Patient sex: M
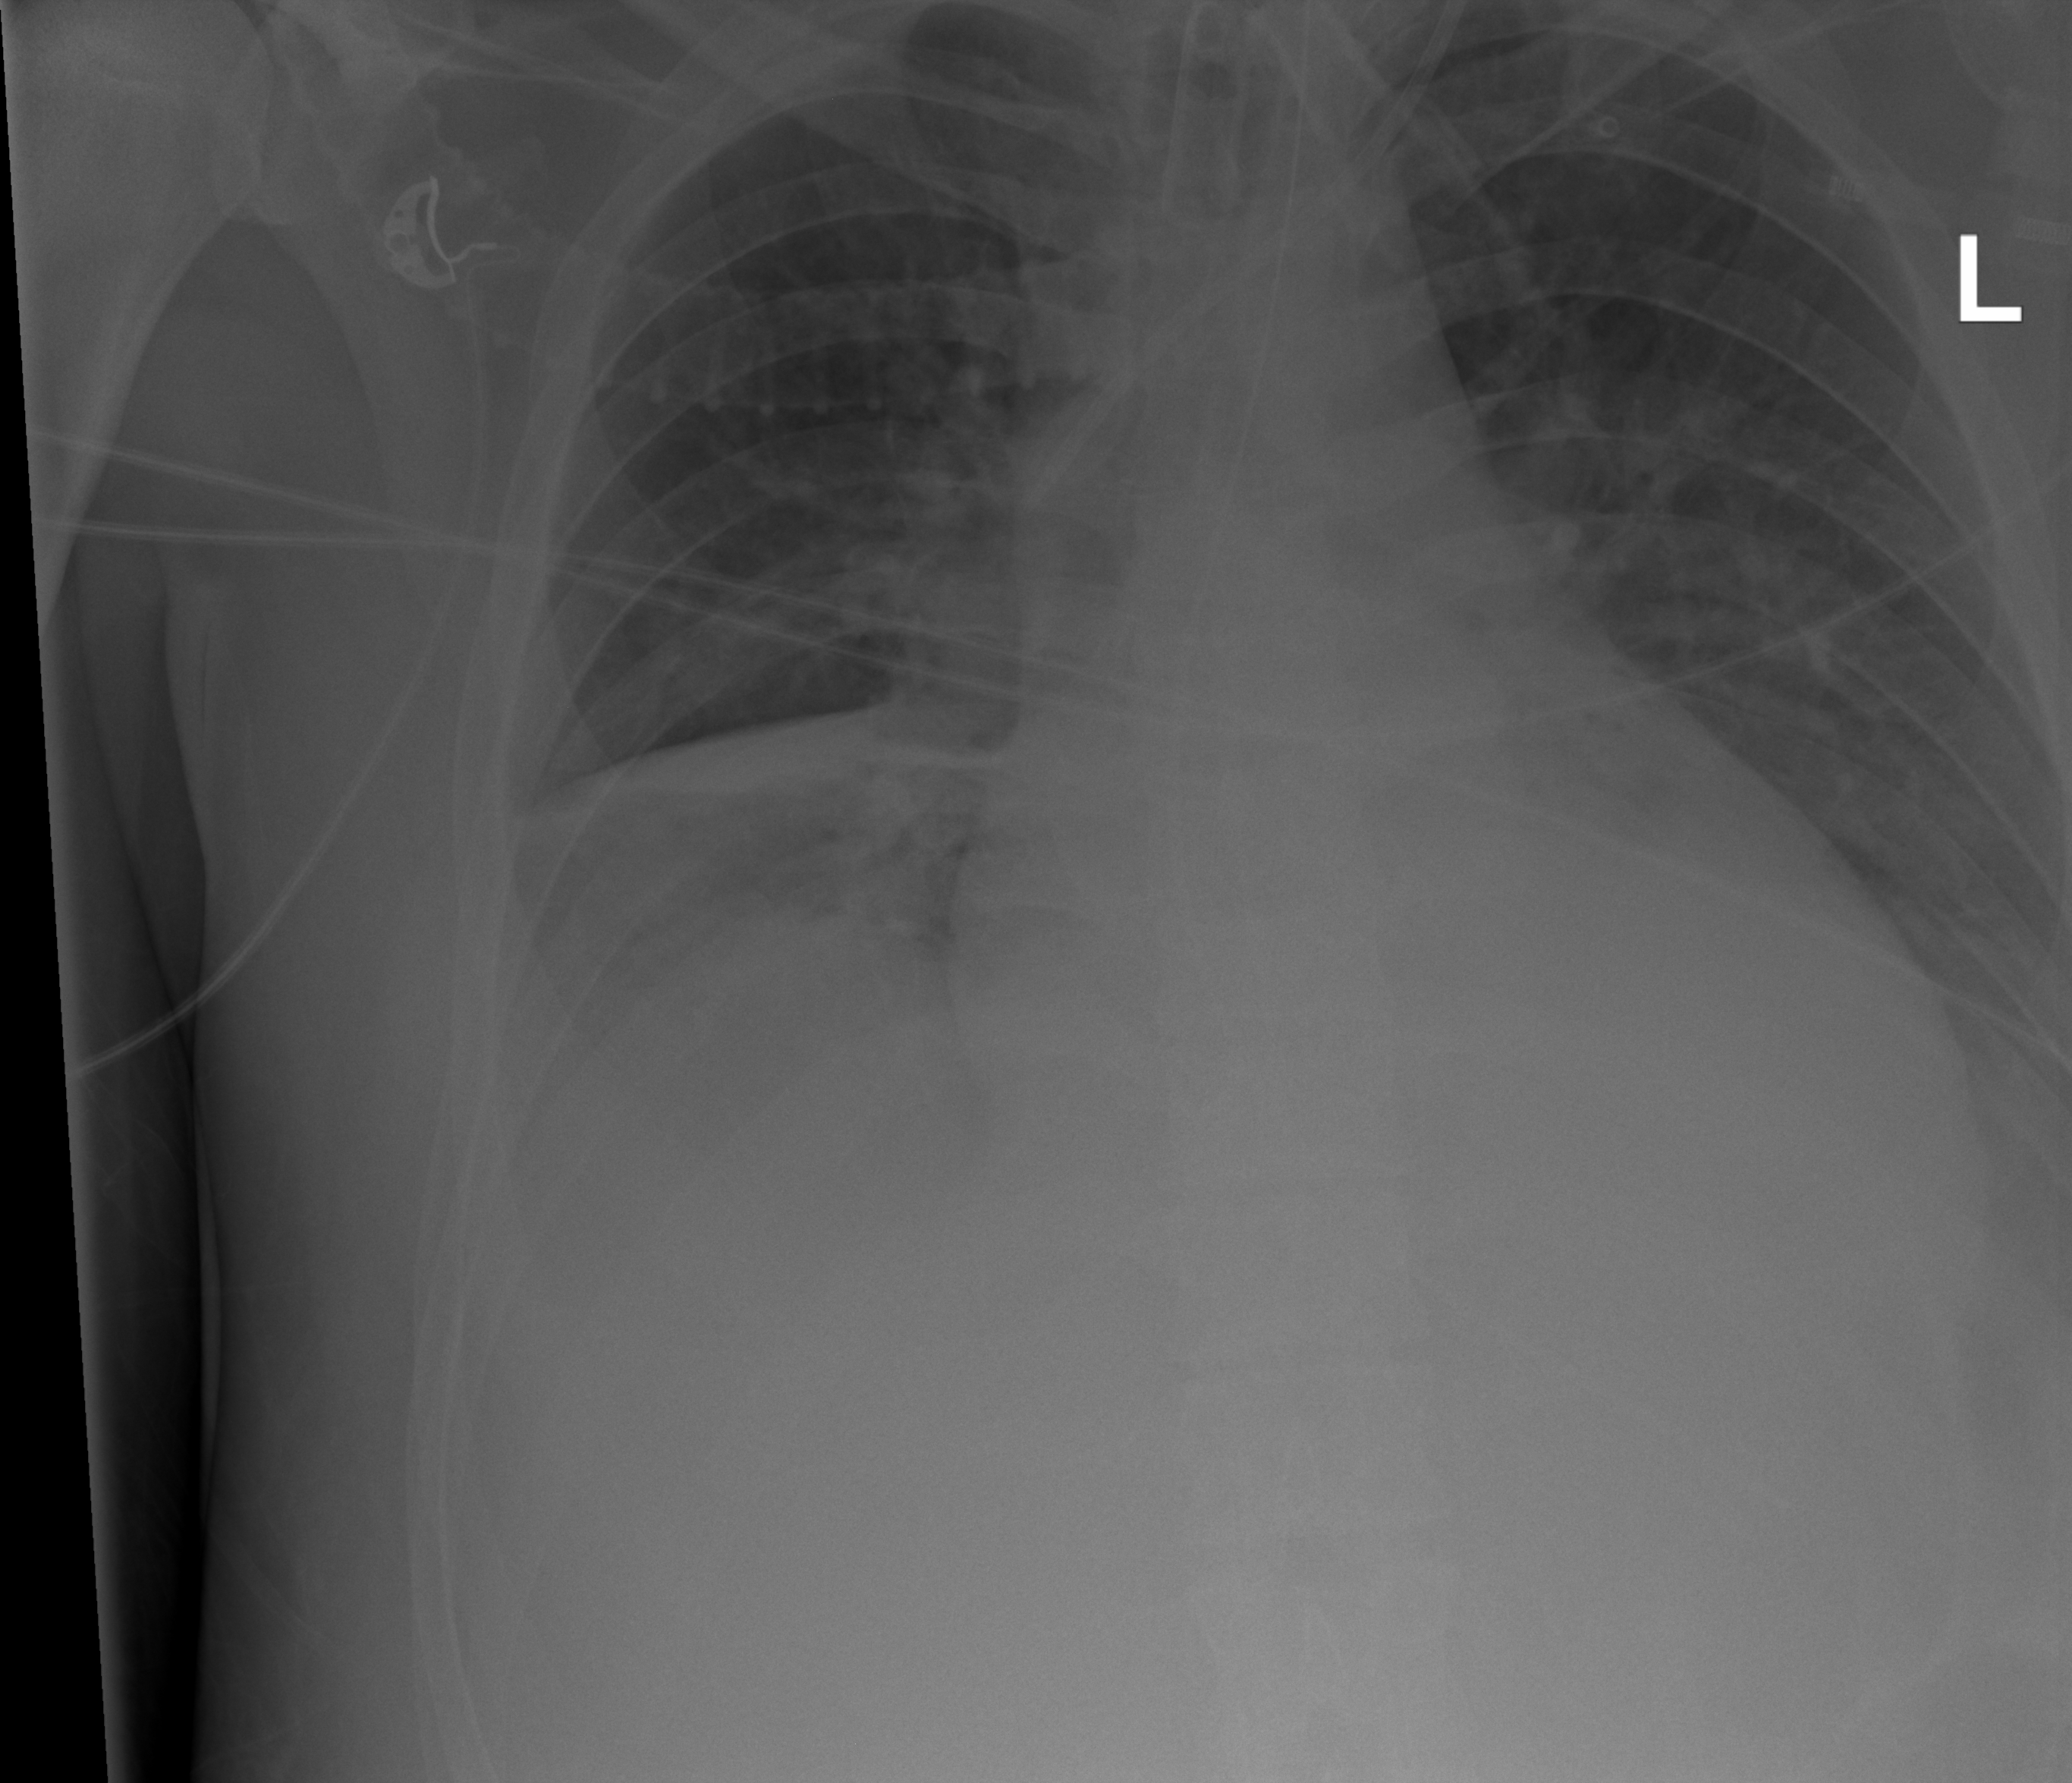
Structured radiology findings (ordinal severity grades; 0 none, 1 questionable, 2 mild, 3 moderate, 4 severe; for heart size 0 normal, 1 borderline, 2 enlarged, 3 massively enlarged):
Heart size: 2
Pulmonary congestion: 2
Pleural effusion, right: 2
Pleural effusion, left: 2
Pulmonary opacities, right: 0
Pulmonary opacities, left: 0
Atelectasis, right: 2
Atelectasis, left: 2